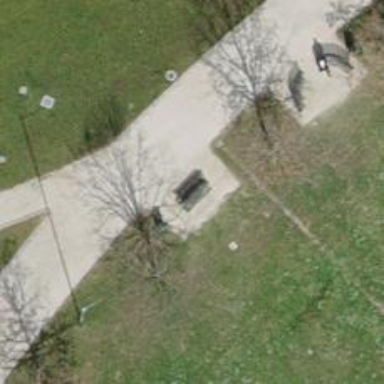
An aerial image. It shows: Bench.